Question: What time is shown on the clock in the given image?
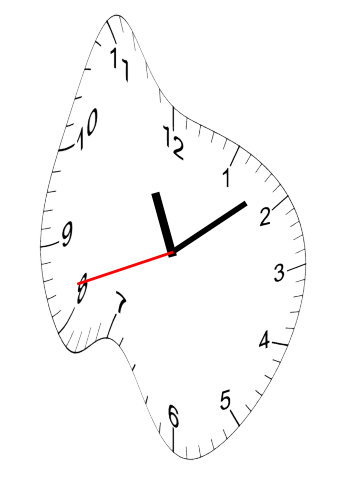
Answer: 11:08:42